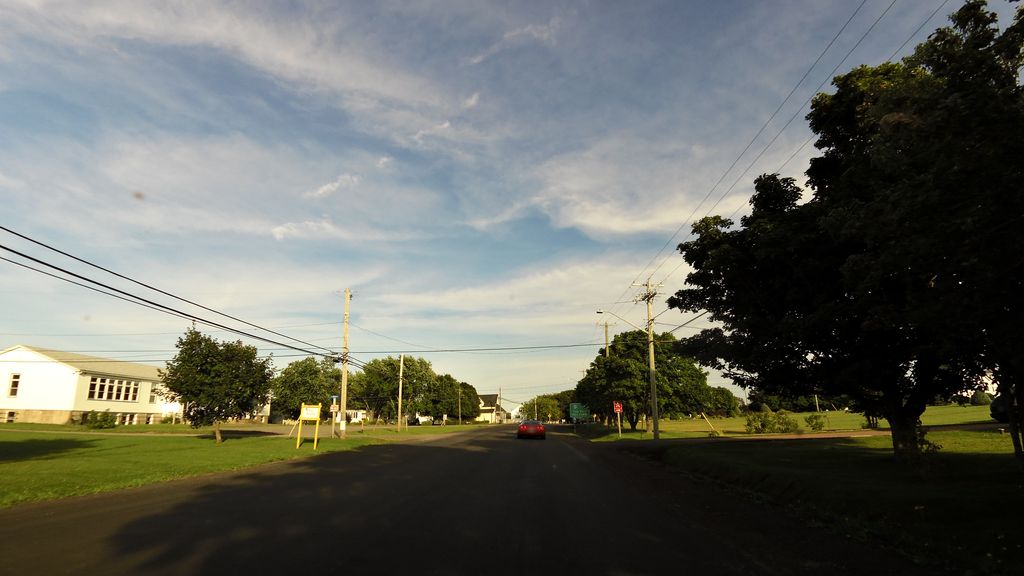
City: charlottetown